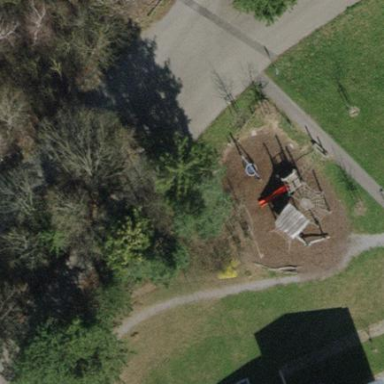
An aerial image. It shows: Playground area for leisure activities on the land.